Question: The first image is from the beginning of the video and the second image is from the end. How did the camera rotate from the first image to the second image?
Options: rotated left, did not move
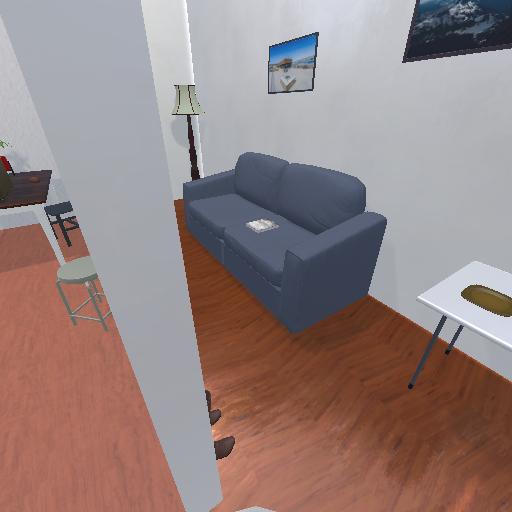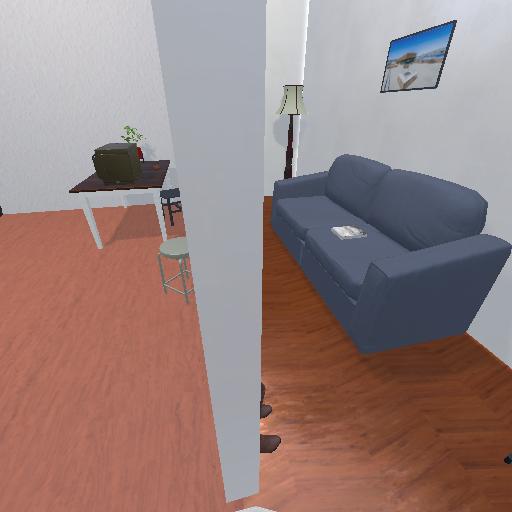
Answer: rotated left